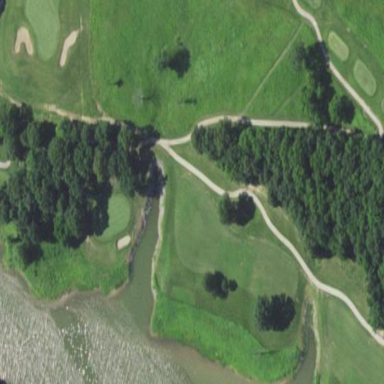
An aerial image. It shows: Golf fairway surrounded by grass.